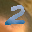
Label: 2